Field crop: tomato
Growth stage: 1
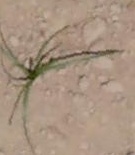
Species: cyperus